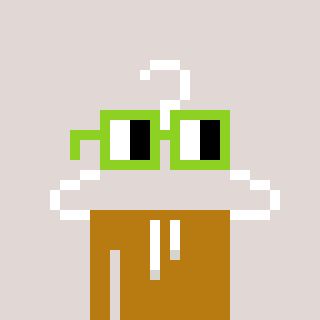
a pixel art character with square light green glasses, a hanger-shaped head and a gold-colored body on a warm background